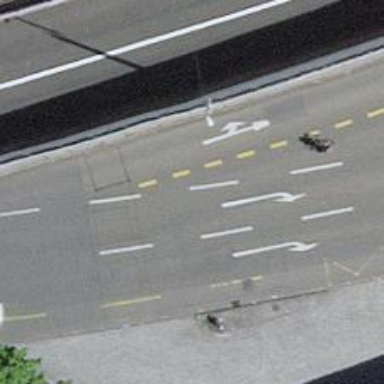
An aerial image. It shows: Secondary road with separate asphalt sidewalk.